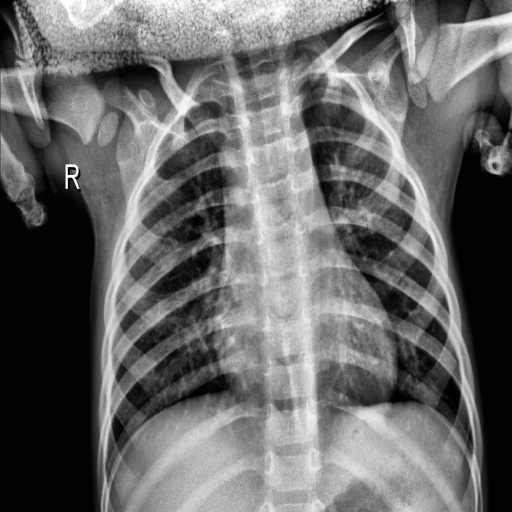
Finding: NORMAL